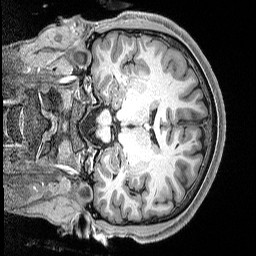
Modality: T1w
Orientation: coronal
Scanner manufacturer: siemens
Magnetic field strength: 3 T
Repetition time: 2.5 s
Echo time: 0.0029 s